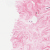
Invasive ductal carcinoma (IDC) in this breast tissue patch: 0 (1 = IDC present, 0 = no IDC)